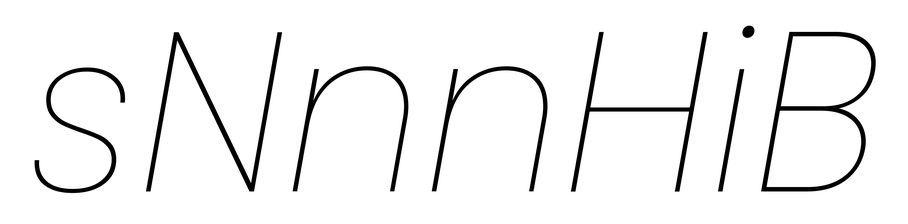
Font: Poppins-ThinItalic